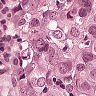
Metastatic tissue present: yes